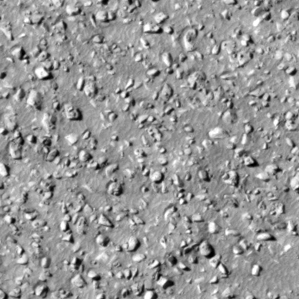
Label: non_frost